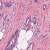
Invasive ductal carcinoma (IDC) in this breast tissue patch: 1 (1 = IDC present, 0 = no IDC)